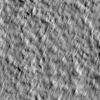
Atmospheric dust classification: not_dusty